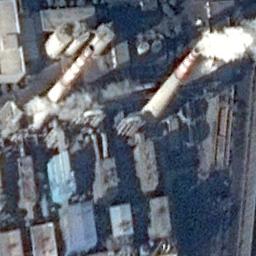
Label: thermal_power_station